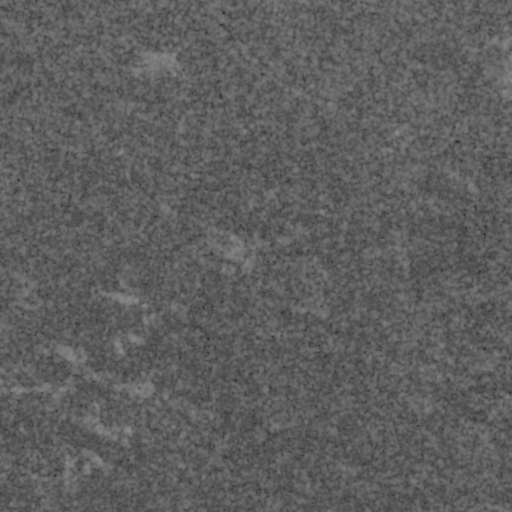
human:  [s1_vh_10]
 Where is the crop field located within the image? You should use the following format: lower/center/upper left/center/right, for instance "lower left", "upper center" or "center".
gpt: The crop field is located in the upper right of the image.
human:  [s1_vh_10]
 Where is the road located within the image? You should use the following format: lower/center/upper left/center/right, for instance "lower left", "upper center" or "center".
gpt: There is no road in the image.

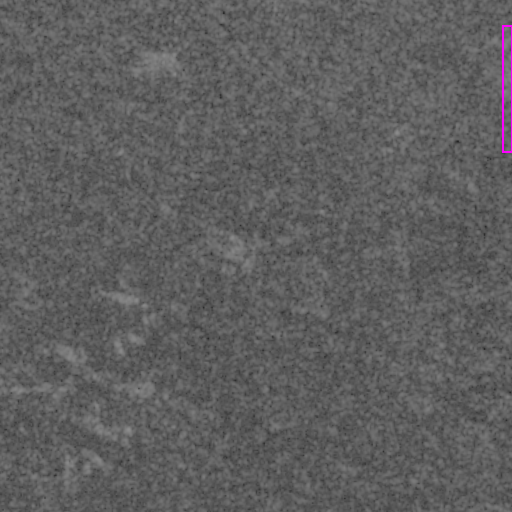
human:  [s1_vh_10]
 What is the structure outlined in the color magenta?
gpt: The structure outlined in magenta is a crop field.
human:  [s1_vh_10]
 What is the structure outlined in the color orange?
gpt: There is no orange outline.